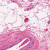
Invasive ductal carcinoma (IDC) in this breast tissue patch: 0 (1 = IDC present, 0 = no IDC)